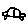
Label: car